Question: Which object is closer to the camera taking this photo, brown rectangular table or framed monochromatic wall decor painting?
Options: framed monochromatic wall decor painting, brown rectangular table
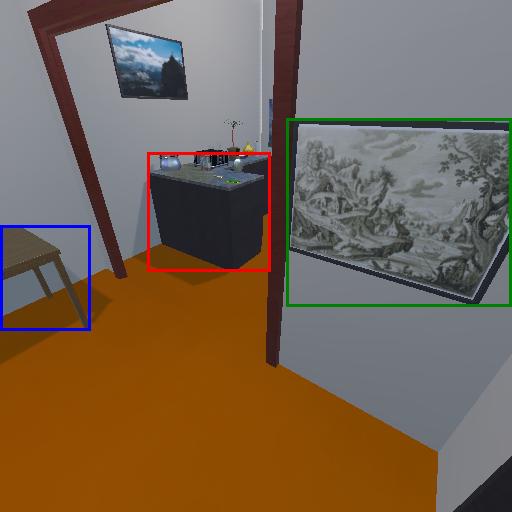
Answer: framed monochromatic wall decor painting